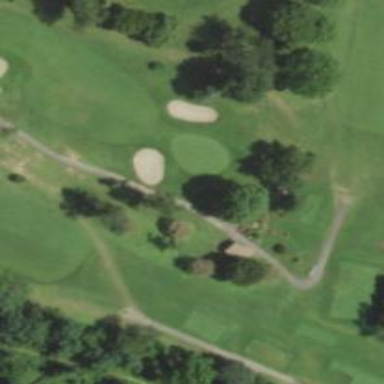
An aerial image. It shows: Asphalt path within golf course area.